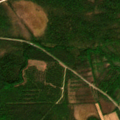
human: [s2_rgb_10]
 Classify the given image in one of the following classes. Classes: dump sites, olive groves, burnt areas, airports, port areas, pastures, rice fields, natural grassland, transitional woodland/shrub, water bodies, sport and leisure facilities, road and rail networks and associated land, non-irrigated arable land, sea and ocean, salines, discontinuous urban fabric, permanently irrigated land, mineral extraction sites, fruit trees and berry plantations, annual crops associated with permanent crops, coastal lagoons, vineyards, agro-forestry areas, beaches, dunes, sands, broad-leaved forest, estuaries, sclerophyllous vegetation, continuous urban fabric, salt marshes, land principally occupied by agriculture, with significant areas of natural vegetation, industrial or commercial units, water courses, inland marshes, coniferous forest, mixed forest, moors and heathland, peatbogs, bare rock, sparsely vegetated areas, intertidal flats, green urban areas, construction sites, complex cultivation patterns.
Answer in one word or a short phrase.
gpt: coniferous forest, mixed forest, transitional woodland/shrub